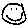
Label: smiley face